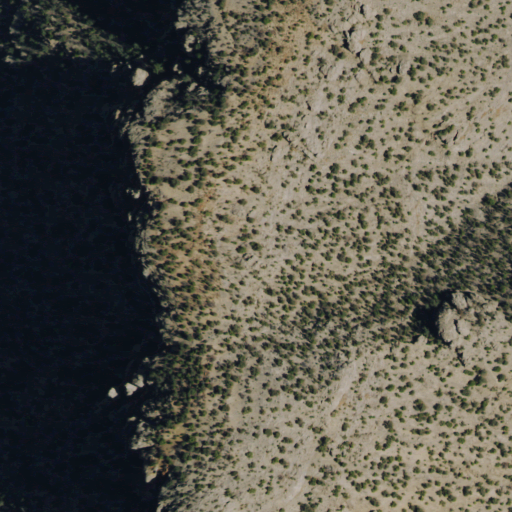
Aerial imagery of ridge(s) in Nevada named Kingsley Point containing shrub and evergreen forest